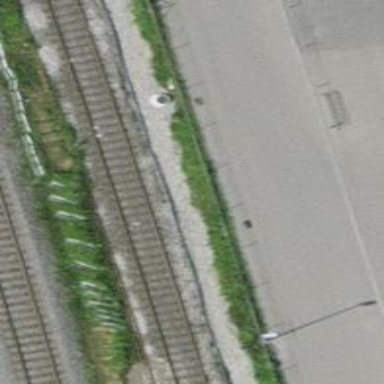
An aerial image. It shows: Railway switch.